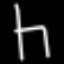
Label: chair